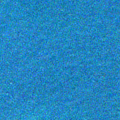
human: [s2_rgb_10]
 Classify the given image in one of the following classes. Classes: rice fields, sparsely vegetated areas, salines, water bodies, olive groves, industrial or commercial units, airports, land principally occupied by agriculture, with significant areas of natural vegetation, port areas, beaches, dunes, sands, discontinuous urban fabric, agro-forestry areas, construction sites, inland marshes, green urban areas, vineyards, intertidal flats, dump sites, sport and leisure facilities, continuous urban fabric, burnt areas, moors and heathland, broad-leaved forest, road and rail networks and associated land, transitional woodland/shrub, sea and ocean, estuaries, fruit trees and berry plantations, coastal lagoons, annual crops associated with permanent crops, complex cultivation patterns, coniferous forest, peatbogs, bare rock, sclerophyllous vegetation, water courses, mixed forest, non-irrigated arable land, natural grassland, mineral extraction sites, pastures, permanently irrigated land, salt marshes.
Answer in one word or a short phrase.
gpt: sea and ocean